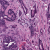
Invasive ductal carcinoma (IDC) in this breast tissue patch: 1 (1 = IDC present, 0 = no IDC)